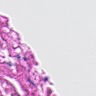
Metastatic tissue present: no